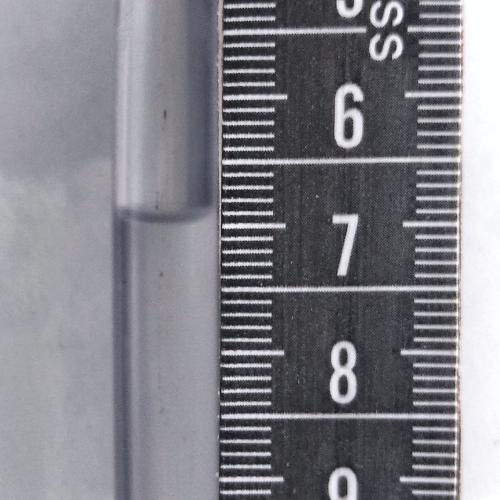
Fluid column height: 6.9 cm